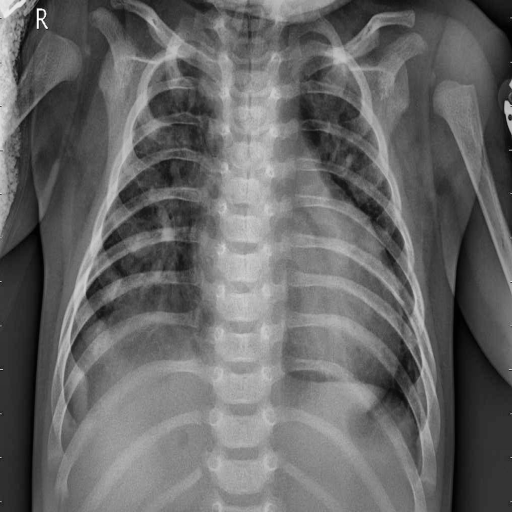
Finding: PNEUMONIA